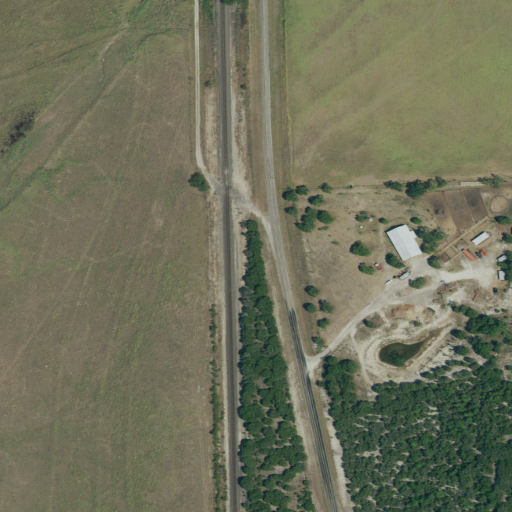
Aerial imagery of gap in Texas named Lee Gap containing shrub, grassland, open development, evergreen forest, pasture, low intensity development, medium intensity development, and barren land